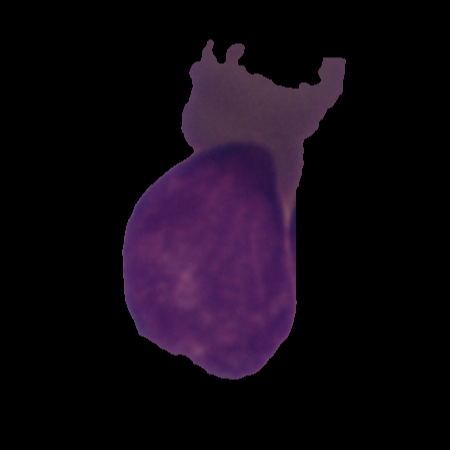
Label: cancer